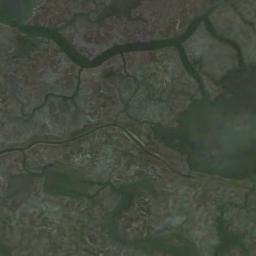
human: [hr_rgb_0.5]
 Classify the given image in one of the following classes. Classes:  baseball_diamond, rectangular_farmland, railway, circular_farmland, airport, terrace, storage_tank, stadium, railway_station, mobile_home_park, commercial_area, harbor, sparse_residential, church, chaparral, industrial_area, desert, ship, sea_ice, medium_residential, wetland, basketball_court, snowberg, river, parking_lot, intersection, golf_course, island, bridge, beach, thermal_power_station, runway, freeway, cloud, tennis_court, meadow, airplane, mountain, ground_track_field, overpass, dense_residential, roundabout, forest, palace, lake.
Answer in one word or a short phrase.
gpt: wetland